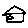
Label: house